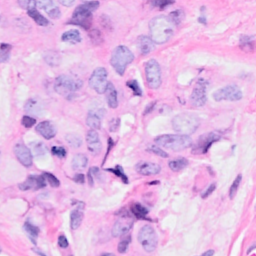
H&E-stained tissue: Breast